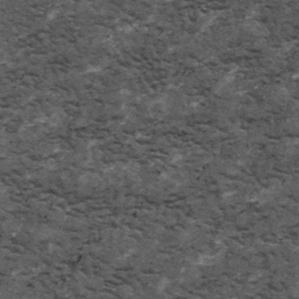
Label: frost